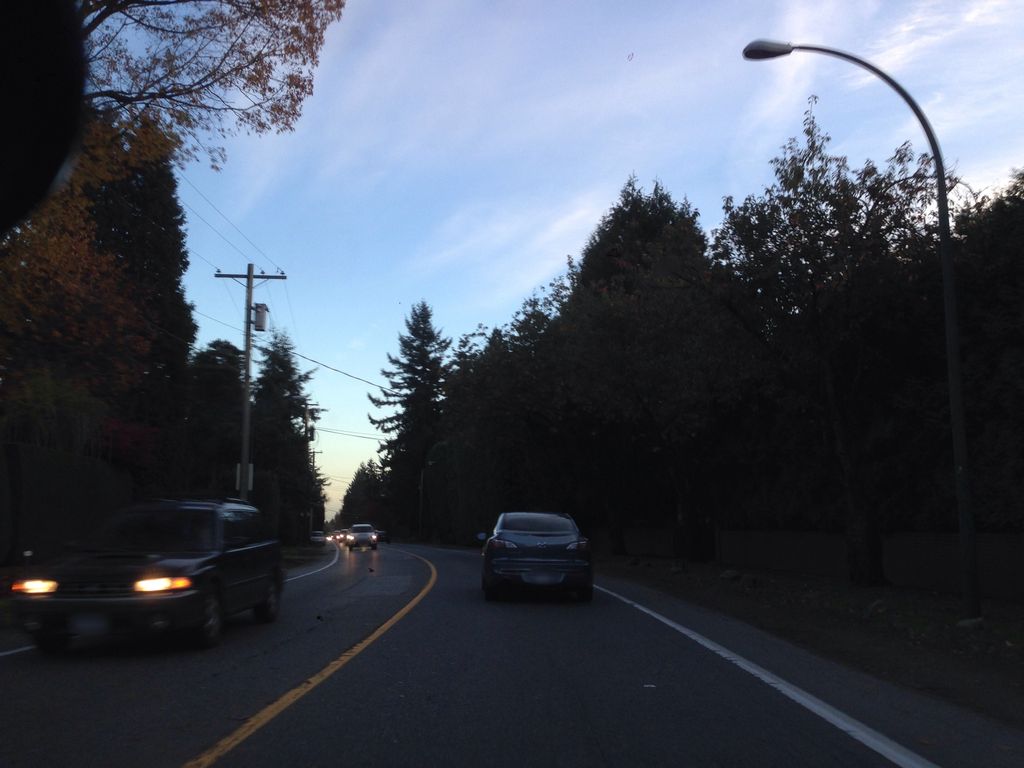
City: vancouver